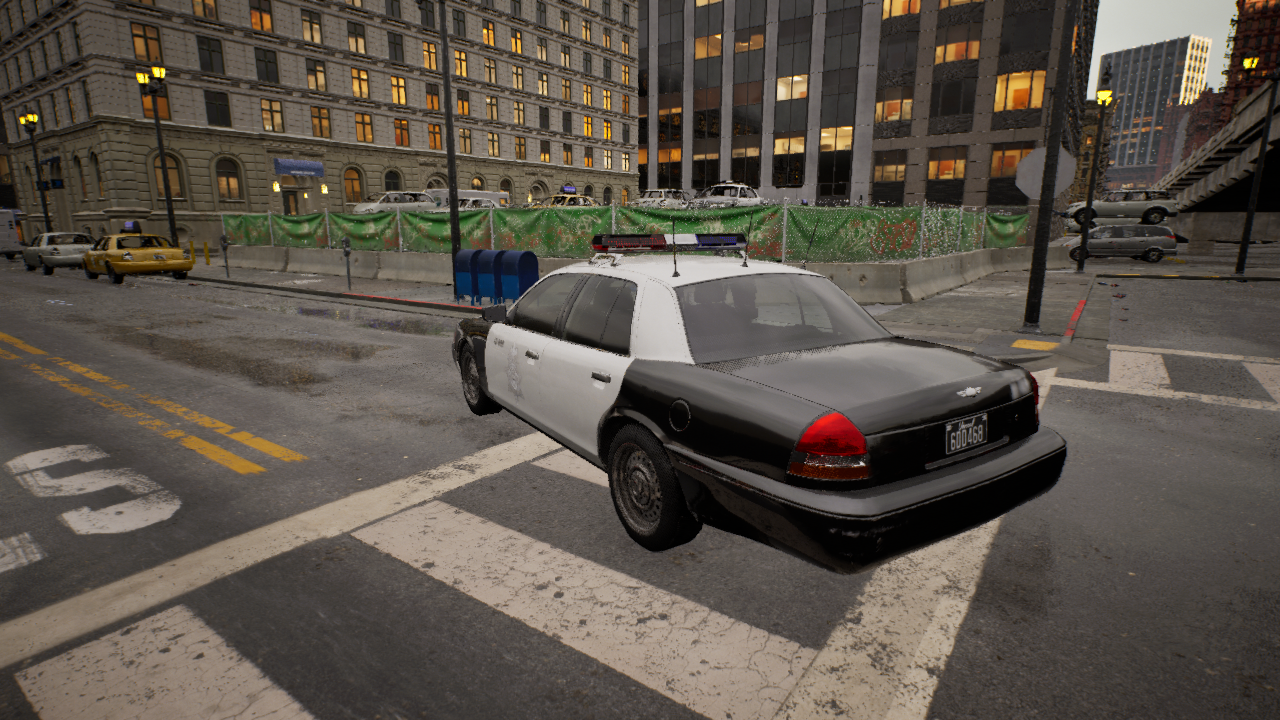
Venue: intersection
Lighting: golden hour
Vehicle rig: sedan